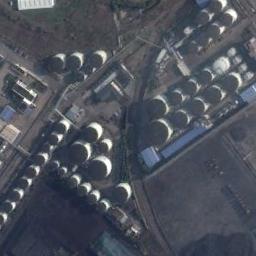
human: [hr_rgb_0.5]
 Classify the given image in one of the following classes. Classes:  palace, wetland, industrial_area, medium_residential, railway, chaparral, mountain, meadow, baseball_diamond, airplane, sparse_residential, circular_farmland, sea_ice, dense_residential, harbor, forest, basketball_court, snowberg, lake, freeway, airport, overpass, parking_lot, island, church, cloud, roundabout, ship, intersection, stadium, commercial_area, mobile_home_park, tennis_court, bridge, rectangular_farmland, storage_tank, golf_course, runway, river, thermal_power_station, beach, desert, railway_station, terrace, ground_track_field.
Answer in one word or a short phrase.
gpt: storage_tank